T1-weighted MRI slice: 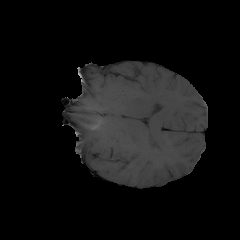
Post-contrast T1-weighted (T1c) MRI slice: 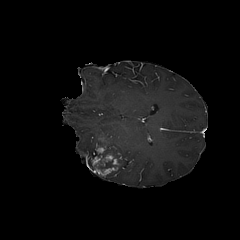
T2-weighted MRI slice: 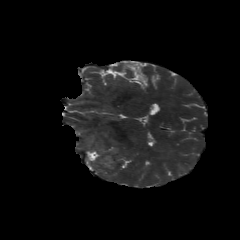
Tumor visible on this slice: yes